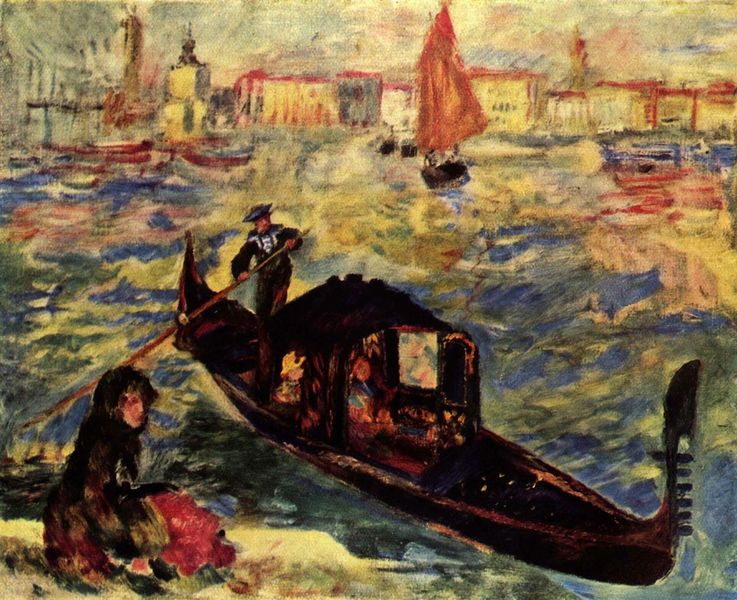
Titel: Gondel auf dem Canale Grande, Venedig
Künstler: Pierre Auguste Renoir
Standort: New York (New York)
Institution: Collection W.H. Kramarsky
Schlagwörter: blau, dunkel, gemälde, himmel, mann, meer, schatten, wasser, wolken, fluss, gelb, grob, grün, impressionismus, landschaft, menschen, ocker, sitzen, stadt, ufer, bewegung, braun, bunt, fenster, frau, hintergrund, hut, kleid, licht, schwarz, säule, säulen, weiss, blick, dach, dame, haus, rot, schleier, expressionismus, malerei, stehen, trauer, bild, horizont, häuser, natur, gewässer, kanal, kirche, pastos, figur, gewand, sitzend, rosa, boot, boote, paddel, ruder, turm, statue, bewegt, farbig, schiff, schiffe, segel, segelboot, sommer, welle, wellen, fassaden, gasse, italien, venedig, stab, segelschiff, abstrakt, farben, dächer, bug, hafen, kai, stürmisch, wellengang, woge, wogen, kopftuch, holzboot, monet, rudern, manet, melancholisch, abstrahiert, segeln, stadtansicht, türme, expressionistisch, denkmal, gassen, dynamik, sonnig, pinselduktus, tracht, kontraste, wachs, verschwommen, flimmern, flirren, signac, fahrer, kabine, stecken, lagune, fahrt, erwartung, häuserzeile, komplementärkontrast, fahrgäste, staken, passagiere, hafenanlage, fauvismus, gondel, gondeln, gondoliere, gondolieri, schifffahrt, selgelboot, markusplatz, menschn, überdacht, gast, barke, lichtreflexion, adria, simbolismus, padel, gondolier, gondolliere, vendedig, abstoßen, gondelfahrt, schnitzrei, stake, bleick